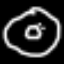
Label: donut